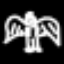
Label: angel